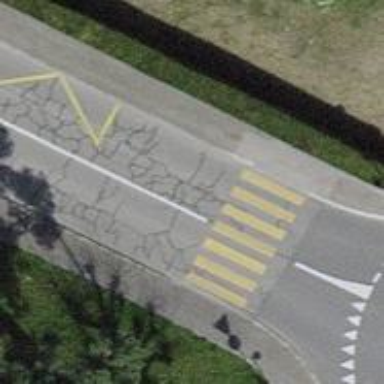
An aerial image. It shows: Zebra crossing on the road.